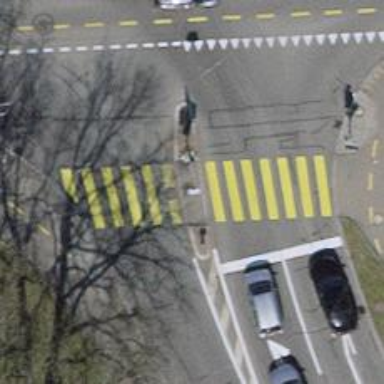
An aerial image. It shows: Crossing with traffic signals and zebra marking on the road. There is island at the crossing.